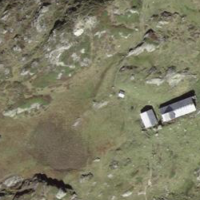
EUNIS habitat code: 23
Species observed at this site:
Omocestus viridulus
Aglais urticae
Colias croceus
Colias palaeno